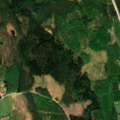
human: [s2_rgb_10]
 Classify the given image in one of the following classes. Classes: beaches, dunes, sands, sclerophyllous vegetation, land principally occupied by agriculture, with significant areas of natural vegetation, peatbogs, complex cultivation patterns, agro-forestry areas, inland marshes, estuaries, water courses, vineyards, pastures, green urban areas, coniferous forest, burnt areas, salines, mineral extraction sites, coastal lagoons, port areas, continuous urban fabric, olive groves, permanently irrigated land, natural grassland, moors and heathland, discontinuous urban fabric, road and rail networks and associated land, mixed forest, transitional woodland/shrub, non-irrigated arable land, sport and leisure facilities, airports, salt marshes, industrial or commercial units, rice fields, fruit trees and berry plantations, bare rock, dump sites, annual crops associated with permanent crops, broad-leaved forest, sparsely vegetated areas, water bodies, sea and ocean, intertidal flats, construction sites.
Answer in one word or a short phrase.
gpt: non-irrigated arable land, land principally occupied by agriculture, with significant areas of natural vegetation, coniferous forest, mixed forest, transitional woodland/shrub